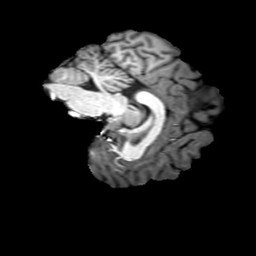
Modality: T1w
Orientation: sagittal
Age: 33
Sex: female
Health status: ill